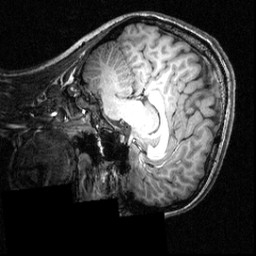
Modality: T1w
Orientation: sagittal
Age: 20
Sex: female
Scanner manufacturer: siemens
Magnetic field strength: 3.951 T
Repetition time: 1.5 s
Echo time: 0.00335 s